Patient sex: M
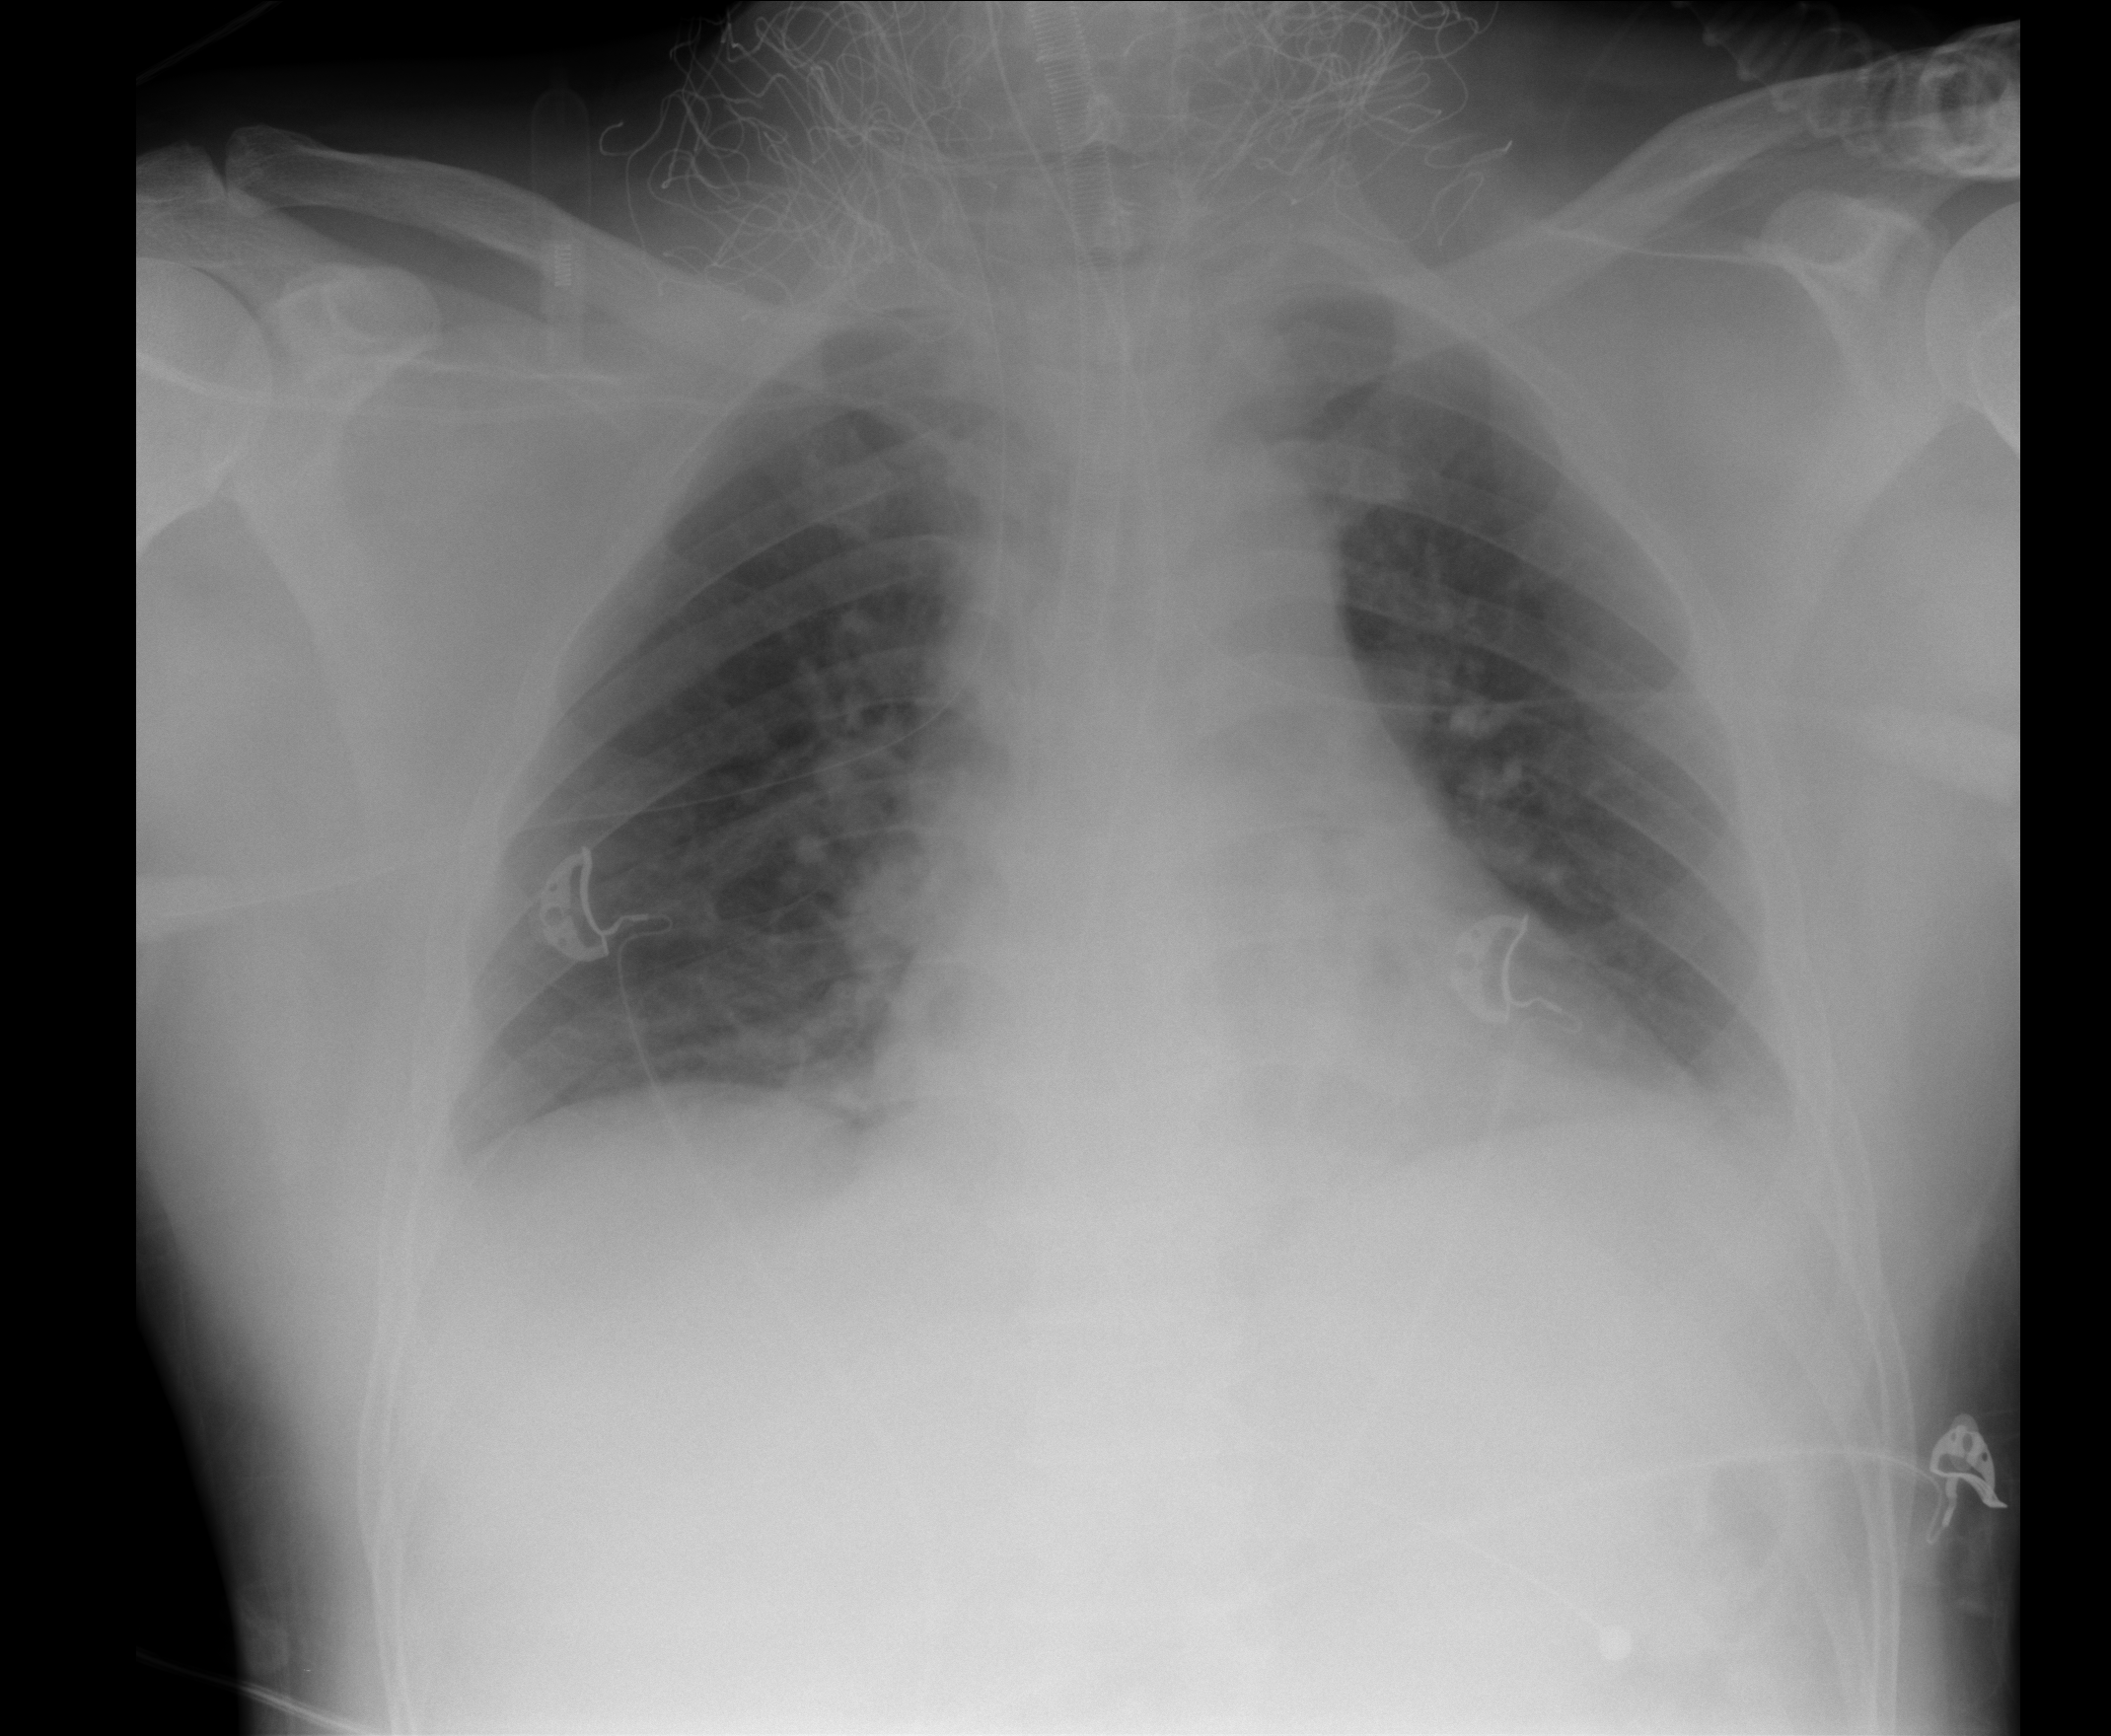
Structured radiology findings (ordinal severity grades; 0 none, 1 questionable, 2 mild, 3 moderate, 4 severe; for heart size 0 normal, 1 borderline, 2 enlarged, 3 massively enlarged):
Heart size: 0
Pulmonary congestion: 1
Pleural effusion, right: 0
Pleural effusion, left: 0
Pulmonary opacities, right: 0
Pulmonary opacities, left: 0
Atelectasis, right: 0
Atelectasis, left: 0